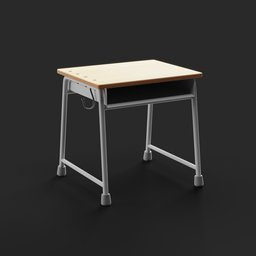
Label: furniture